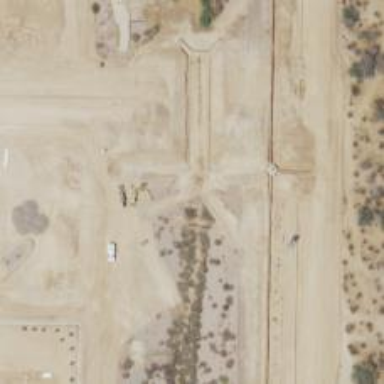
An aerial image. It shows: Culvert tunnel.